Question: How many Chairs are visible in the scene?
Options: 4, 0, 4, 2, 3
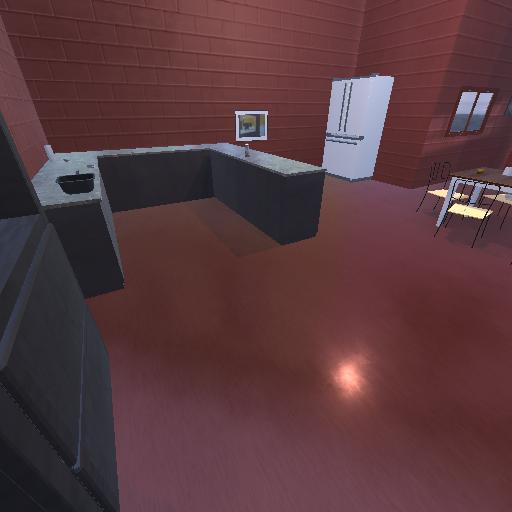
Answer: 4